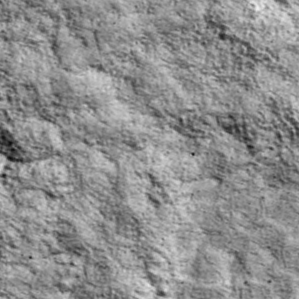
Label: non_frost